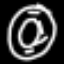
Label: donut